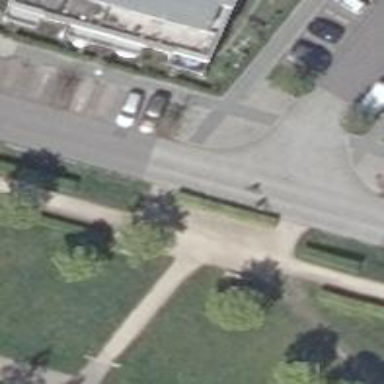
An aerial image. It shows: Compacted footway.